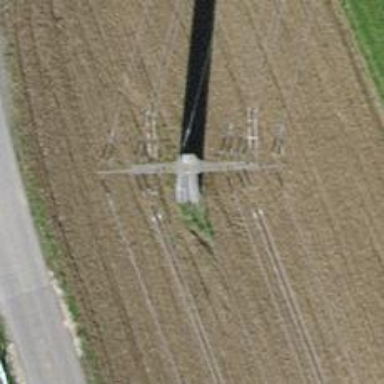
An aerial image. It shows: Power tower.